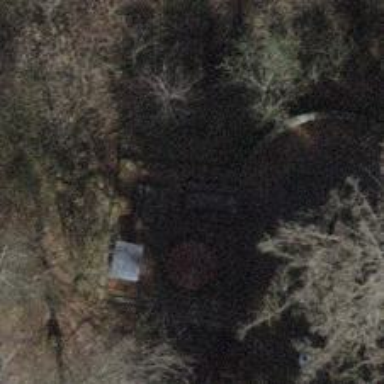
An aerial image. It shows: Shelter building that serves as picnic site.